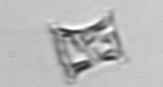
Label: Eucampia